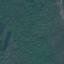
Label: Forest